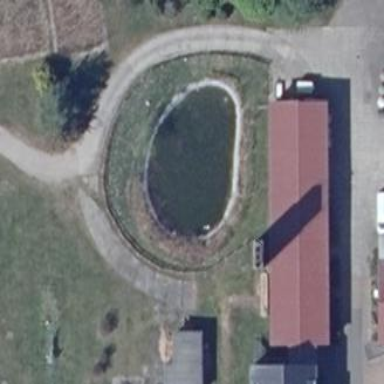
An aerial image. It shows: Pond surrounded by natural water.